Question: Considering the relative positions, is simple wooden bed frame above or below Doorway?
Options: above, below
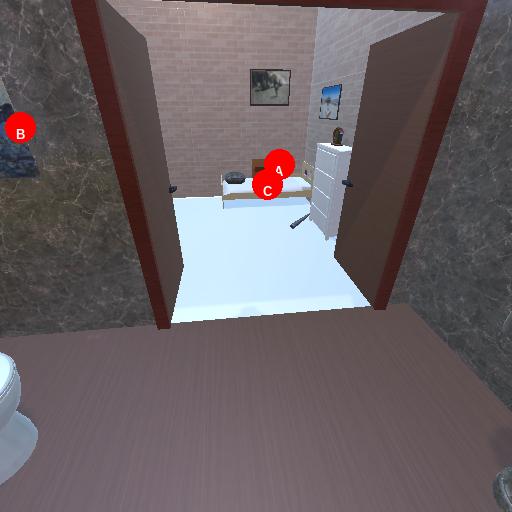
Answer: above